Question: I am building a CMS,
The CMS information is stored in a 'mysql' 'database' inside a 'table' called 'cms_settings'

I want to get the 'setting_value' and store it to a variable, for example:
'''
$cms_url = ?;
$cms_theme = ?;
'''
I've tried to use the 'mysqli_fetch_array()' but I couldn't make it right.
'''
<?php
require('db.php');
$s = mysqli_query($conn, "SELECT * FROM cms_settings");
$i = mysqli_fetch_array($s);
foreach($i as $key=>$value)
{
$cms_url = $i[0][2];
}
?>
'''
but that didn't work!
your help is highly appreciated,
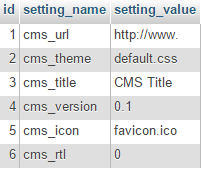
Answer: You need to loop through your results. Maybe try something like this:
'''
<?php
require('db.php');
$settings = array();
$s = mysqli_query($conn, "SELECT * FROM cms_settings");
while($row = mysqli_fetch_assoc($s)) {
$settings[$row['setting_name']] = $row['setting_value'];
}
'''
edit: added saving your settings into an array.
edit2: If you want to get specific settings, maybe put it in a function.
'''
function getSetting($name) {
require('db.php');
$name = mysqli_real_escape_string($conn, $name);
$s = mysqli_query($conn, "SELECT * FROM cms_settings WHERE 'setting_name' = '{$name}'");
while($row = mysqli_fetch_assoc($s)) {
return $row['setting_value'];
}
return false;
}
'''